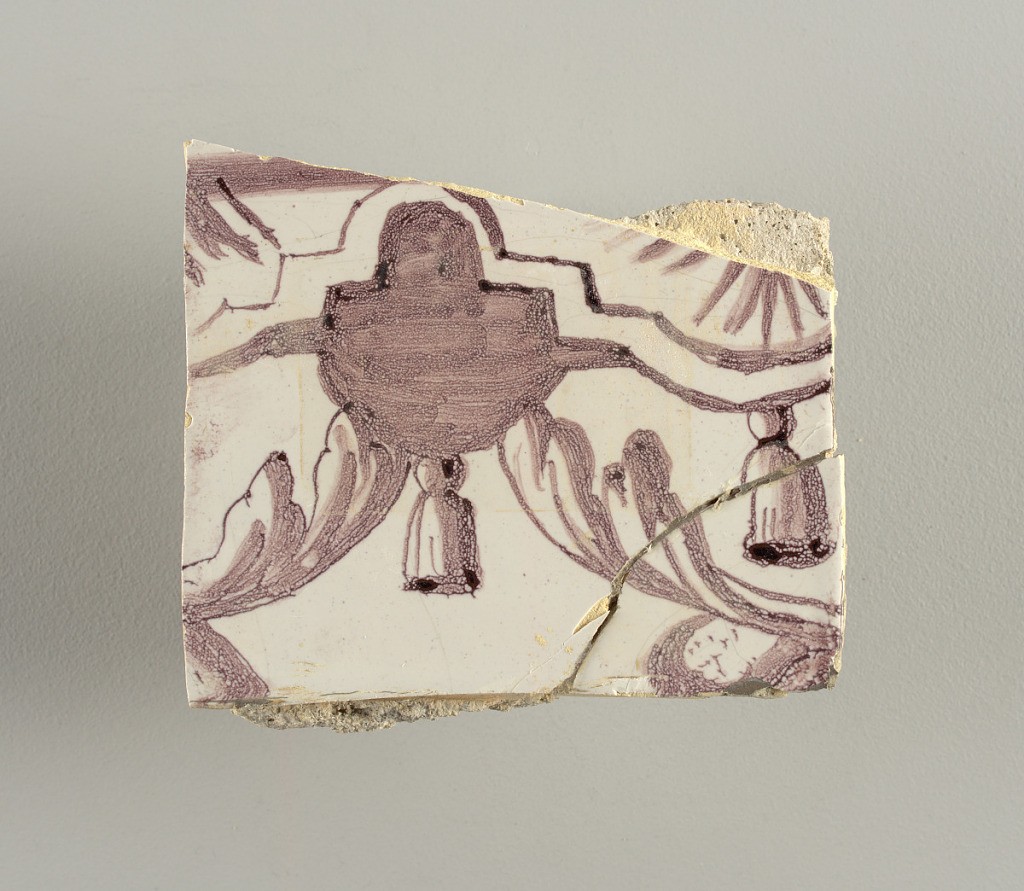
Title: Wall facing
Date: ca. 1725
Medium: Tin-glazed earthenware, underglaze
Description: Horizontal rectangle.  Thirty-seven tiles wide and twenty-one high with opening for door or window nineteen and one-half tiles high and twelve wide.  To left and right of opening, centered canopy above. Left, woman representing Hope, right, a sculputure urn.  Centered above opening, a mascaron.  Arabesque design of foliage.